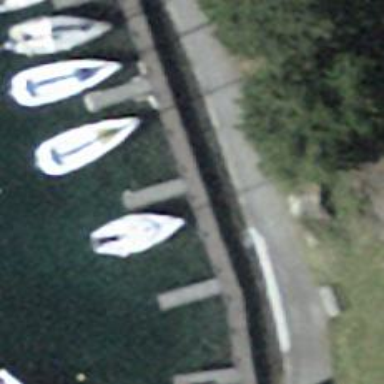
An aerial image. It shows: Man-made pier.